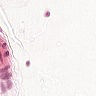
Metastatic tissue present: no